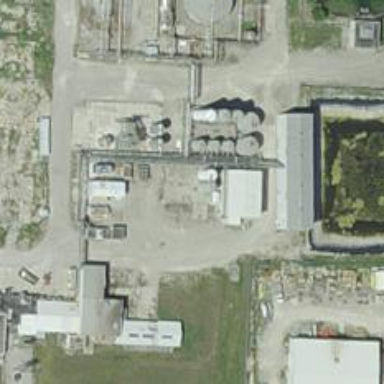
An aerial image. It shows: Storage tank that is man-made.